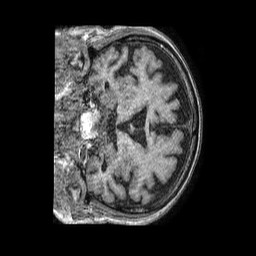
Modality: T1w
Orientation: coronal
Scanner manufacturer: philips
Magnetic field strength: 1.5 T
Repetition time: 0.007779 s
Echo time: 0.003568 s